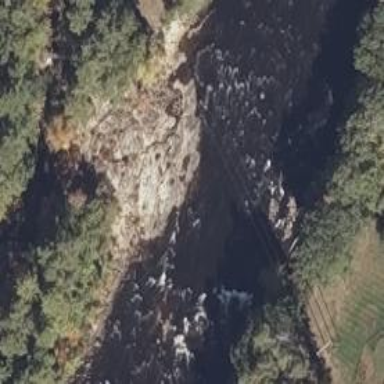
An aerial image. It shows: Scene featuring rapids in waterway.